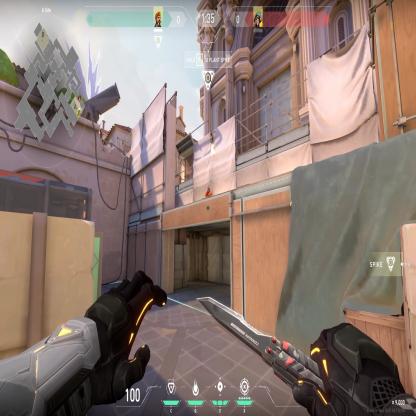
Label: enemy